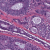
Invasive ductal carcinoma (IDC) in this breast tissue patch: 1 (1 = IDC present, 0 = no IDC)